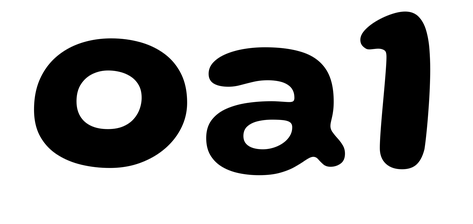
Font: Gluten_SemiBold